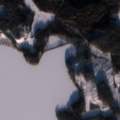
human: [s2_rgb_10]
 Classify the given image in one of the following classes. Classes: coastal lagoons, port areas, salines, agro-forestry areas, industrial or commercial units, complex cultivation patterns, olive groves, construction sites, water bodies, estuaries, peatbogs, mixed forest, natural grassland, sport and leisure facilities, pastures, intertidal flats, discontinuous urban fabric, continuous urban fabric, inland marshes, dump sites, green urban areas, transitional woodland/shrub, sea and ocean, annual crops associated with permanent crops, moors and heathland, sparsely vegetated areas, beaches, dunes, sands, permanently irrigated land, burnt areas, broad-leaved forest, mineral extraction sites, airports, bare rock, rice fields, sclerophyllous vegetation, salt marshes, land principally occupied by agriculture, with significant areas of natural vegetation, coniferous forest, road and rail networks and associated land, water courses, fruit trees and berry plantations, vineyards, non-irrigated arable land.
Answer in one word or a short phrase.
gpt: land principally occupied by agriculture, with significant areas of natural vegetation, coniferous forest, mixed forest, transitional woodland/shrub, water bodies